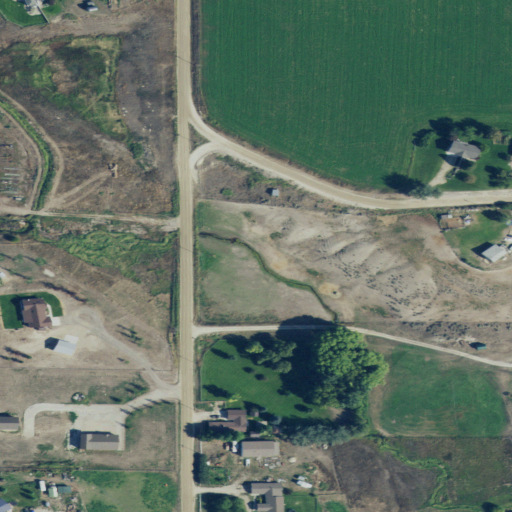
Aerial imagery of valley in Montana named Coyote Gulch containing pasture, grassland, low intensity development, open development, and cultivated crops